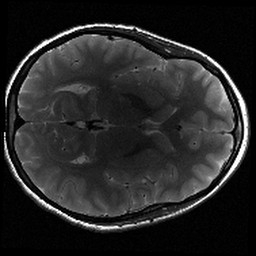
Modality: T2w
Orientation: axial
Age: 24
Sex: female
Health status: ill
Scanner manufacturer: siemens
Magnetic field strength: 3 T
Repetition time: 4 s
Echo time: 0.085 s